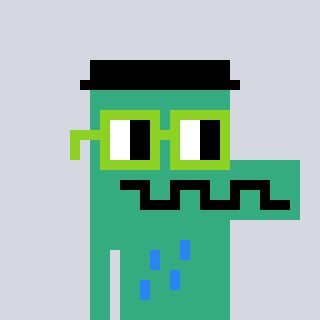
a pixel art character with square light green glasses, a crocodile-shaped head and a teal-colored body on a cool background